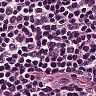
Metastatic tissue present: no